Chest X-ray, AP view. Patient: 33 years old, sex M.
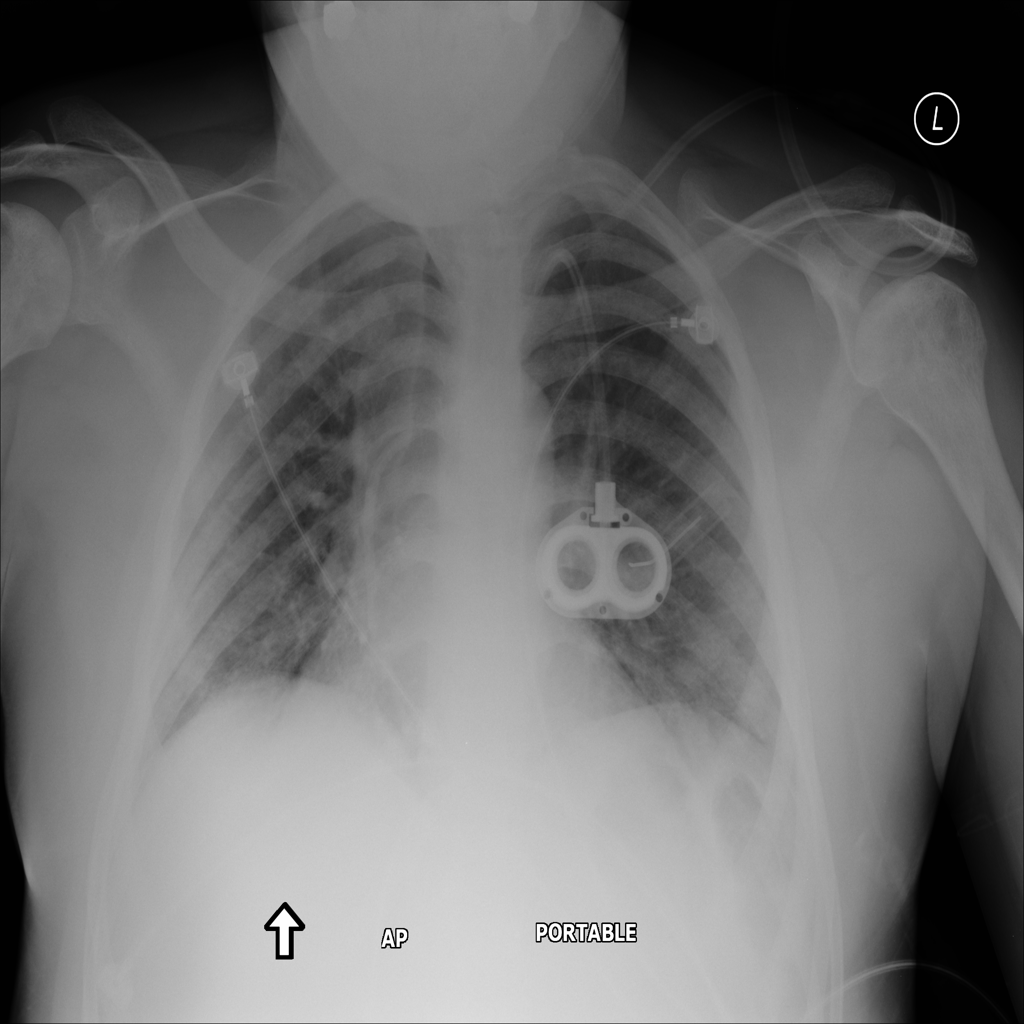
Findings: Cardiomegaly